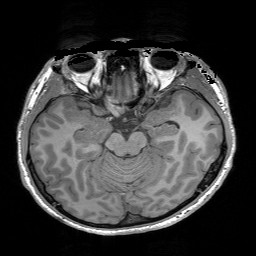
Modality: T1w
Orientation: coronal